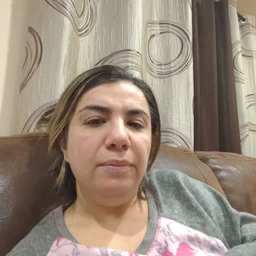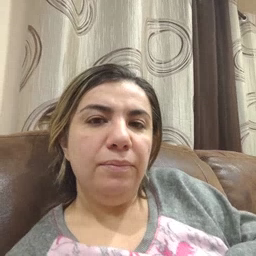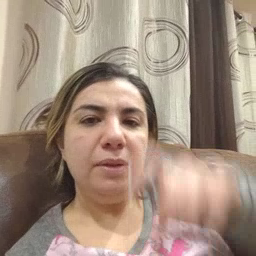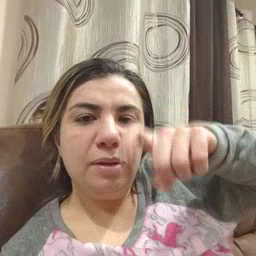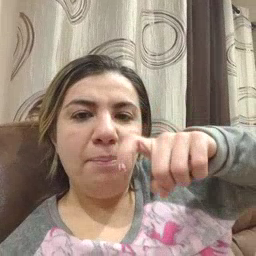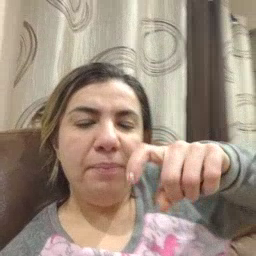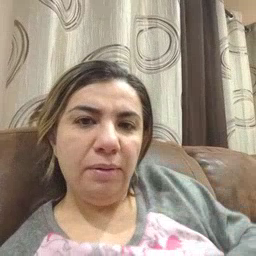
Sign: time